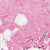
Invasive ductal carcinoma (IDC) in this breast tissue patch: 0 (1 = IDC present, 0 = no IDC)